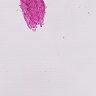
Metastatic tissue present: no